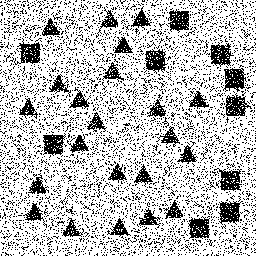
Squares: 10
Triangles: 22
Stars: 0
Total shapes: 32